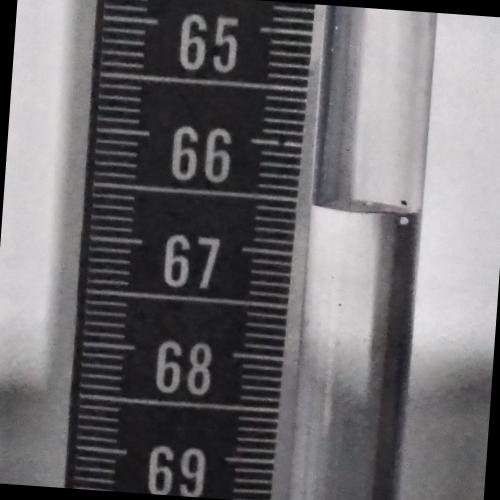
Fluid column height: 66.5 cm